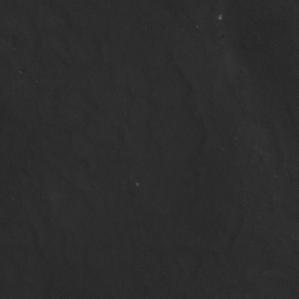
Label: non_frost